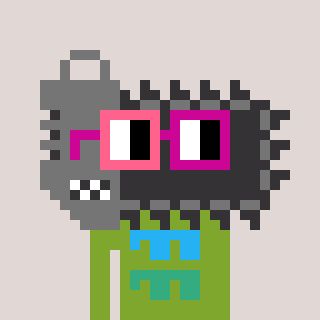
a pixel art character with square pink and red glasses, a chainsaw-shaped head and a slimegreen-colored body on a warm background